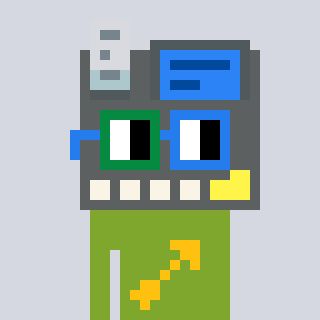
a pixel art character with square green and blue glasses, a cash register-shaped head and a slimegreen-colored body on a cool background